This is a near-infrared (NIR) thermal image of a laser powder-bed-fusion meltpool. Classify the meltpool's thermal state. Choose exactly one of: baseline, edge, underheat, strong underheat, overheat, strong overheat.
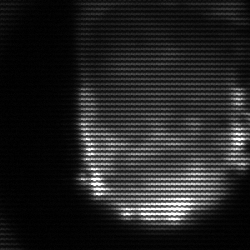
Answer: baseline